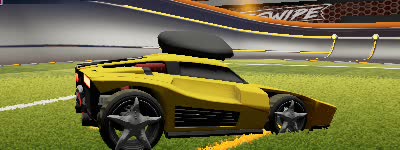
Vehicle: breakout